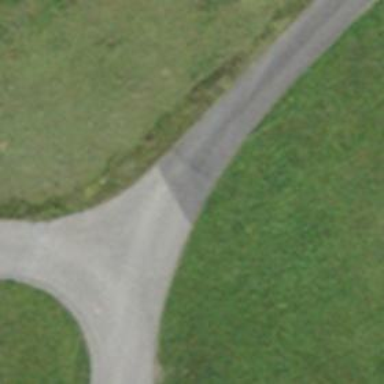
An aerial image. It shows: Unclassified road.